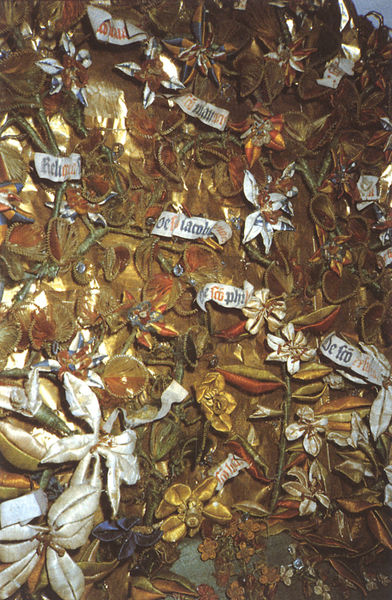
Titel: Paradiesgärtlein aus dem Kloster Ebstorf
Standort: Uelzen, Ebstorf, Kloster Ebstorf (EU - D - Nds)
Schlagwörter: blau, blätter, weiß, gelb, grün, blumen, braun, schmuck, schwarz, blüten, rot, ornament, steine, gold, blatt, schleifen, ranken, relief, farbig, schrift, schriftzug, dekoration, detail, dekor, floral, foto, eisen, haufen, kupfer, buchstaben, schriften, kreise, schnitzerei, organisch, ornamental, grab, lilien, bänder, applikation, pflanzlich, schatz, golf, dreidimensional, wörter, schnitzaltar, schriftband, münzen, spruchbänder, schriftbänder